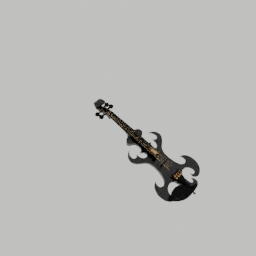
Label: electronics